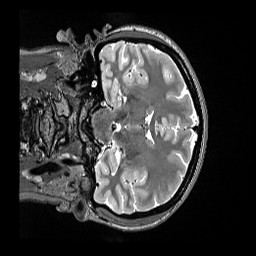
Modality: T2w
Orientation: coronal
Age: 33
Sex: female
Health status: ill
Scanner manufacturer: siemens
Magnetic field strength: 3 T
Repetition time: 3.2 s
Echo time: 0.564 s